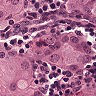
Metastatic tissue present: yes